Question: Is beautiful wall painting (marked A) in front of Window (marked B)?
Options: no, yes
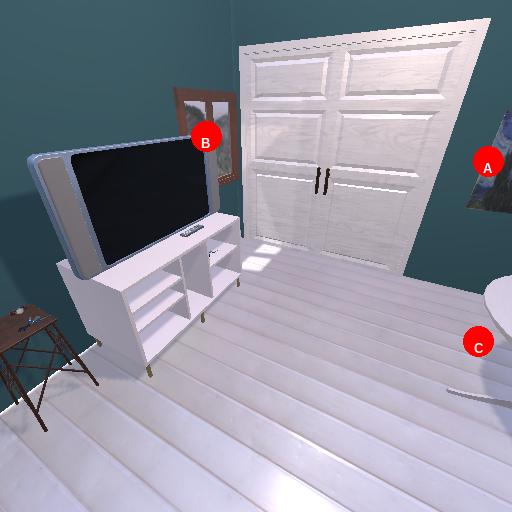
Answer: no